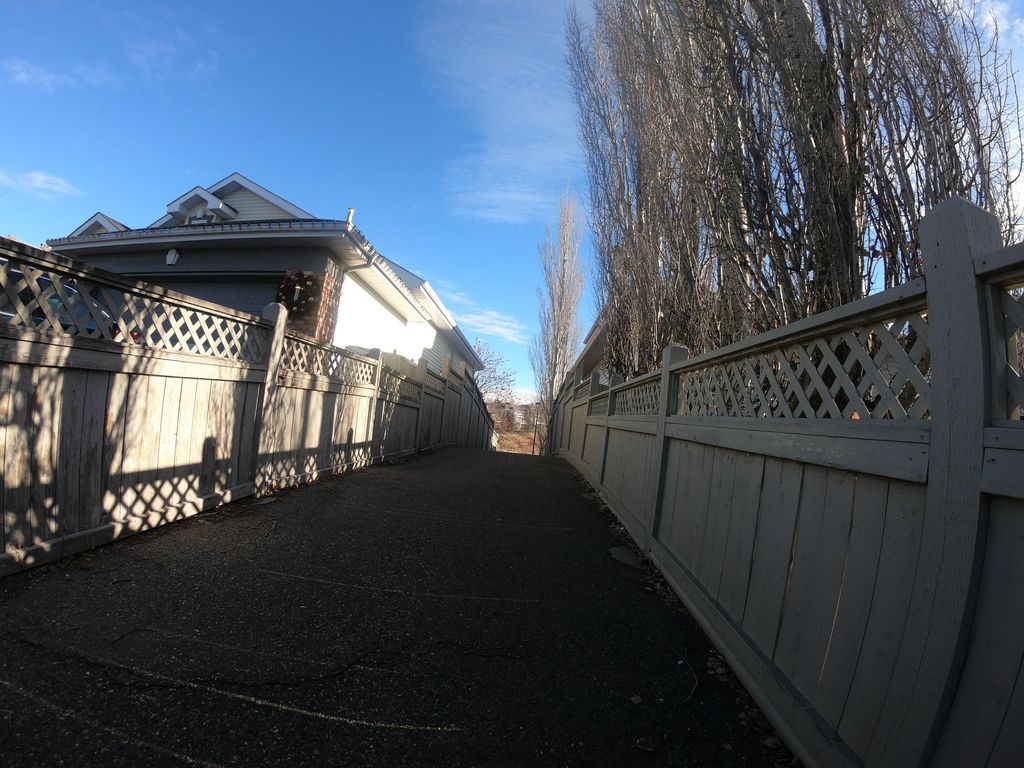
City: calgary